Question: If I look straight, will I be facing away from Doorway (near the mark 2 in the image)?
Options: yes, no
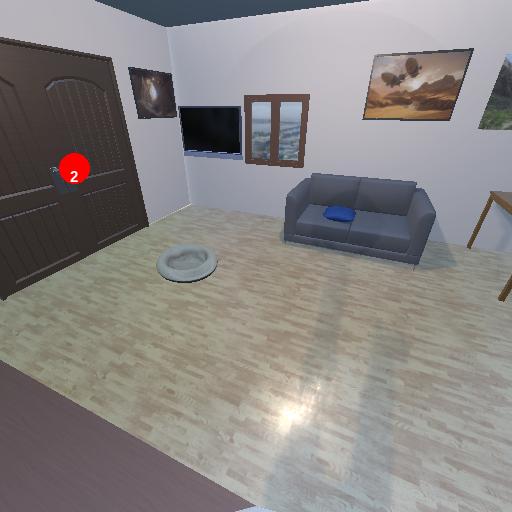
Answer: yes